Question: How to change the background color of an entry in xe:calendarView according to the type/Status of an appointment?

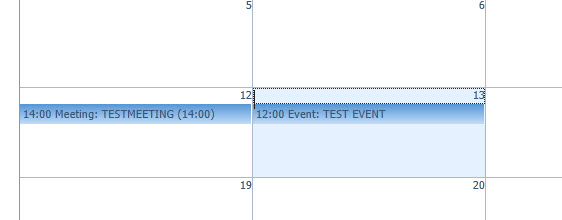
Answer: you should check out the following classes
'''
.s-cv-entry-innerframe{background-color:red}
.s-cv-text{color:#FFF}
'''
you may need to override other classes as well, look for this file
c:\Notes\framework\shared\eclipse\plugins\com.ibm.xsp.extlib.domino_8.5.3.20111208-0717.jar\resources\web\dwa\cv\themes\hannover\calendarView.css